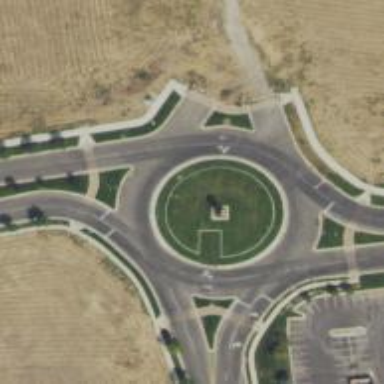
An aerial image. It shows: Tertiary road with asphalt surface leading to roundabout junction.